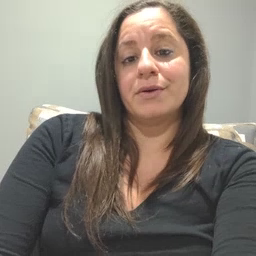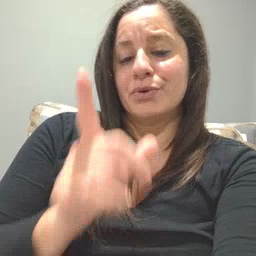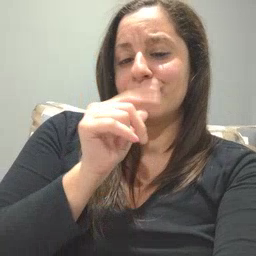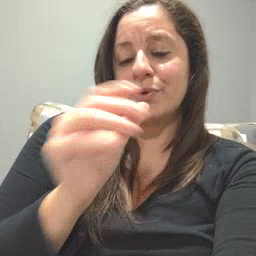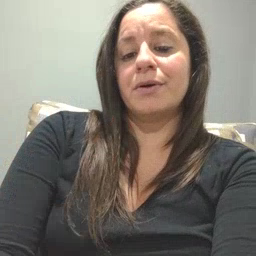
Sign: who